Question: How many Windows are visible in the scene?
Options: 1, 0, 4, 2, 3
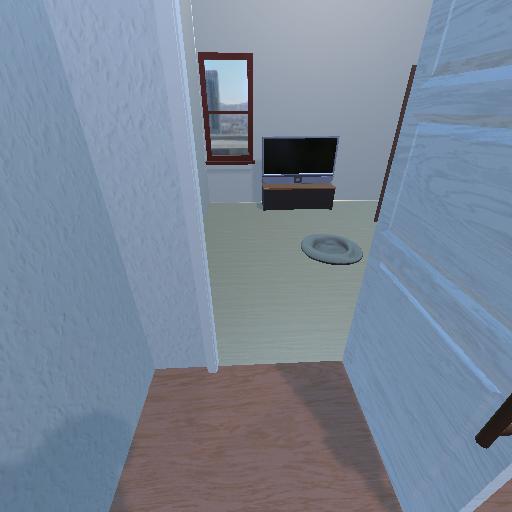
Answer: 1